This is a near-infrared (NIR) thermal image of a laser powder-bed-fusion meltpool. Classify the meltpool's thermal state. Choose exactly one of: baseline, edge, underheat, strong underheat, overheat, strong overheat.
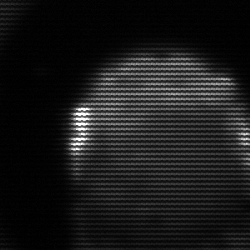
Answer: edge